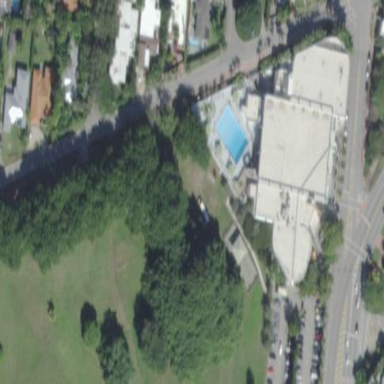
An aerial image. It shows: Sports centre in the leisure land.